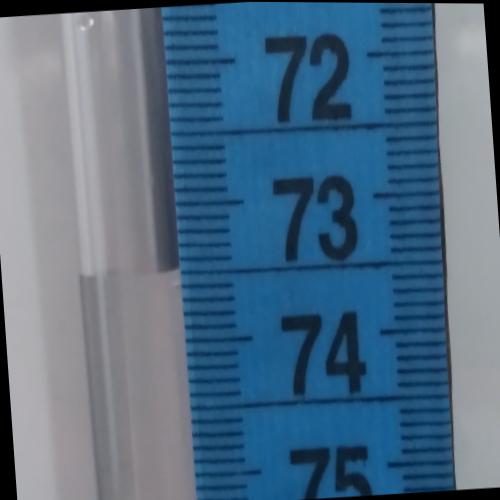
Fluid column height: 73.5 cm